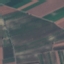
Land use / land cover: PermanentCrop